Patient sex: M
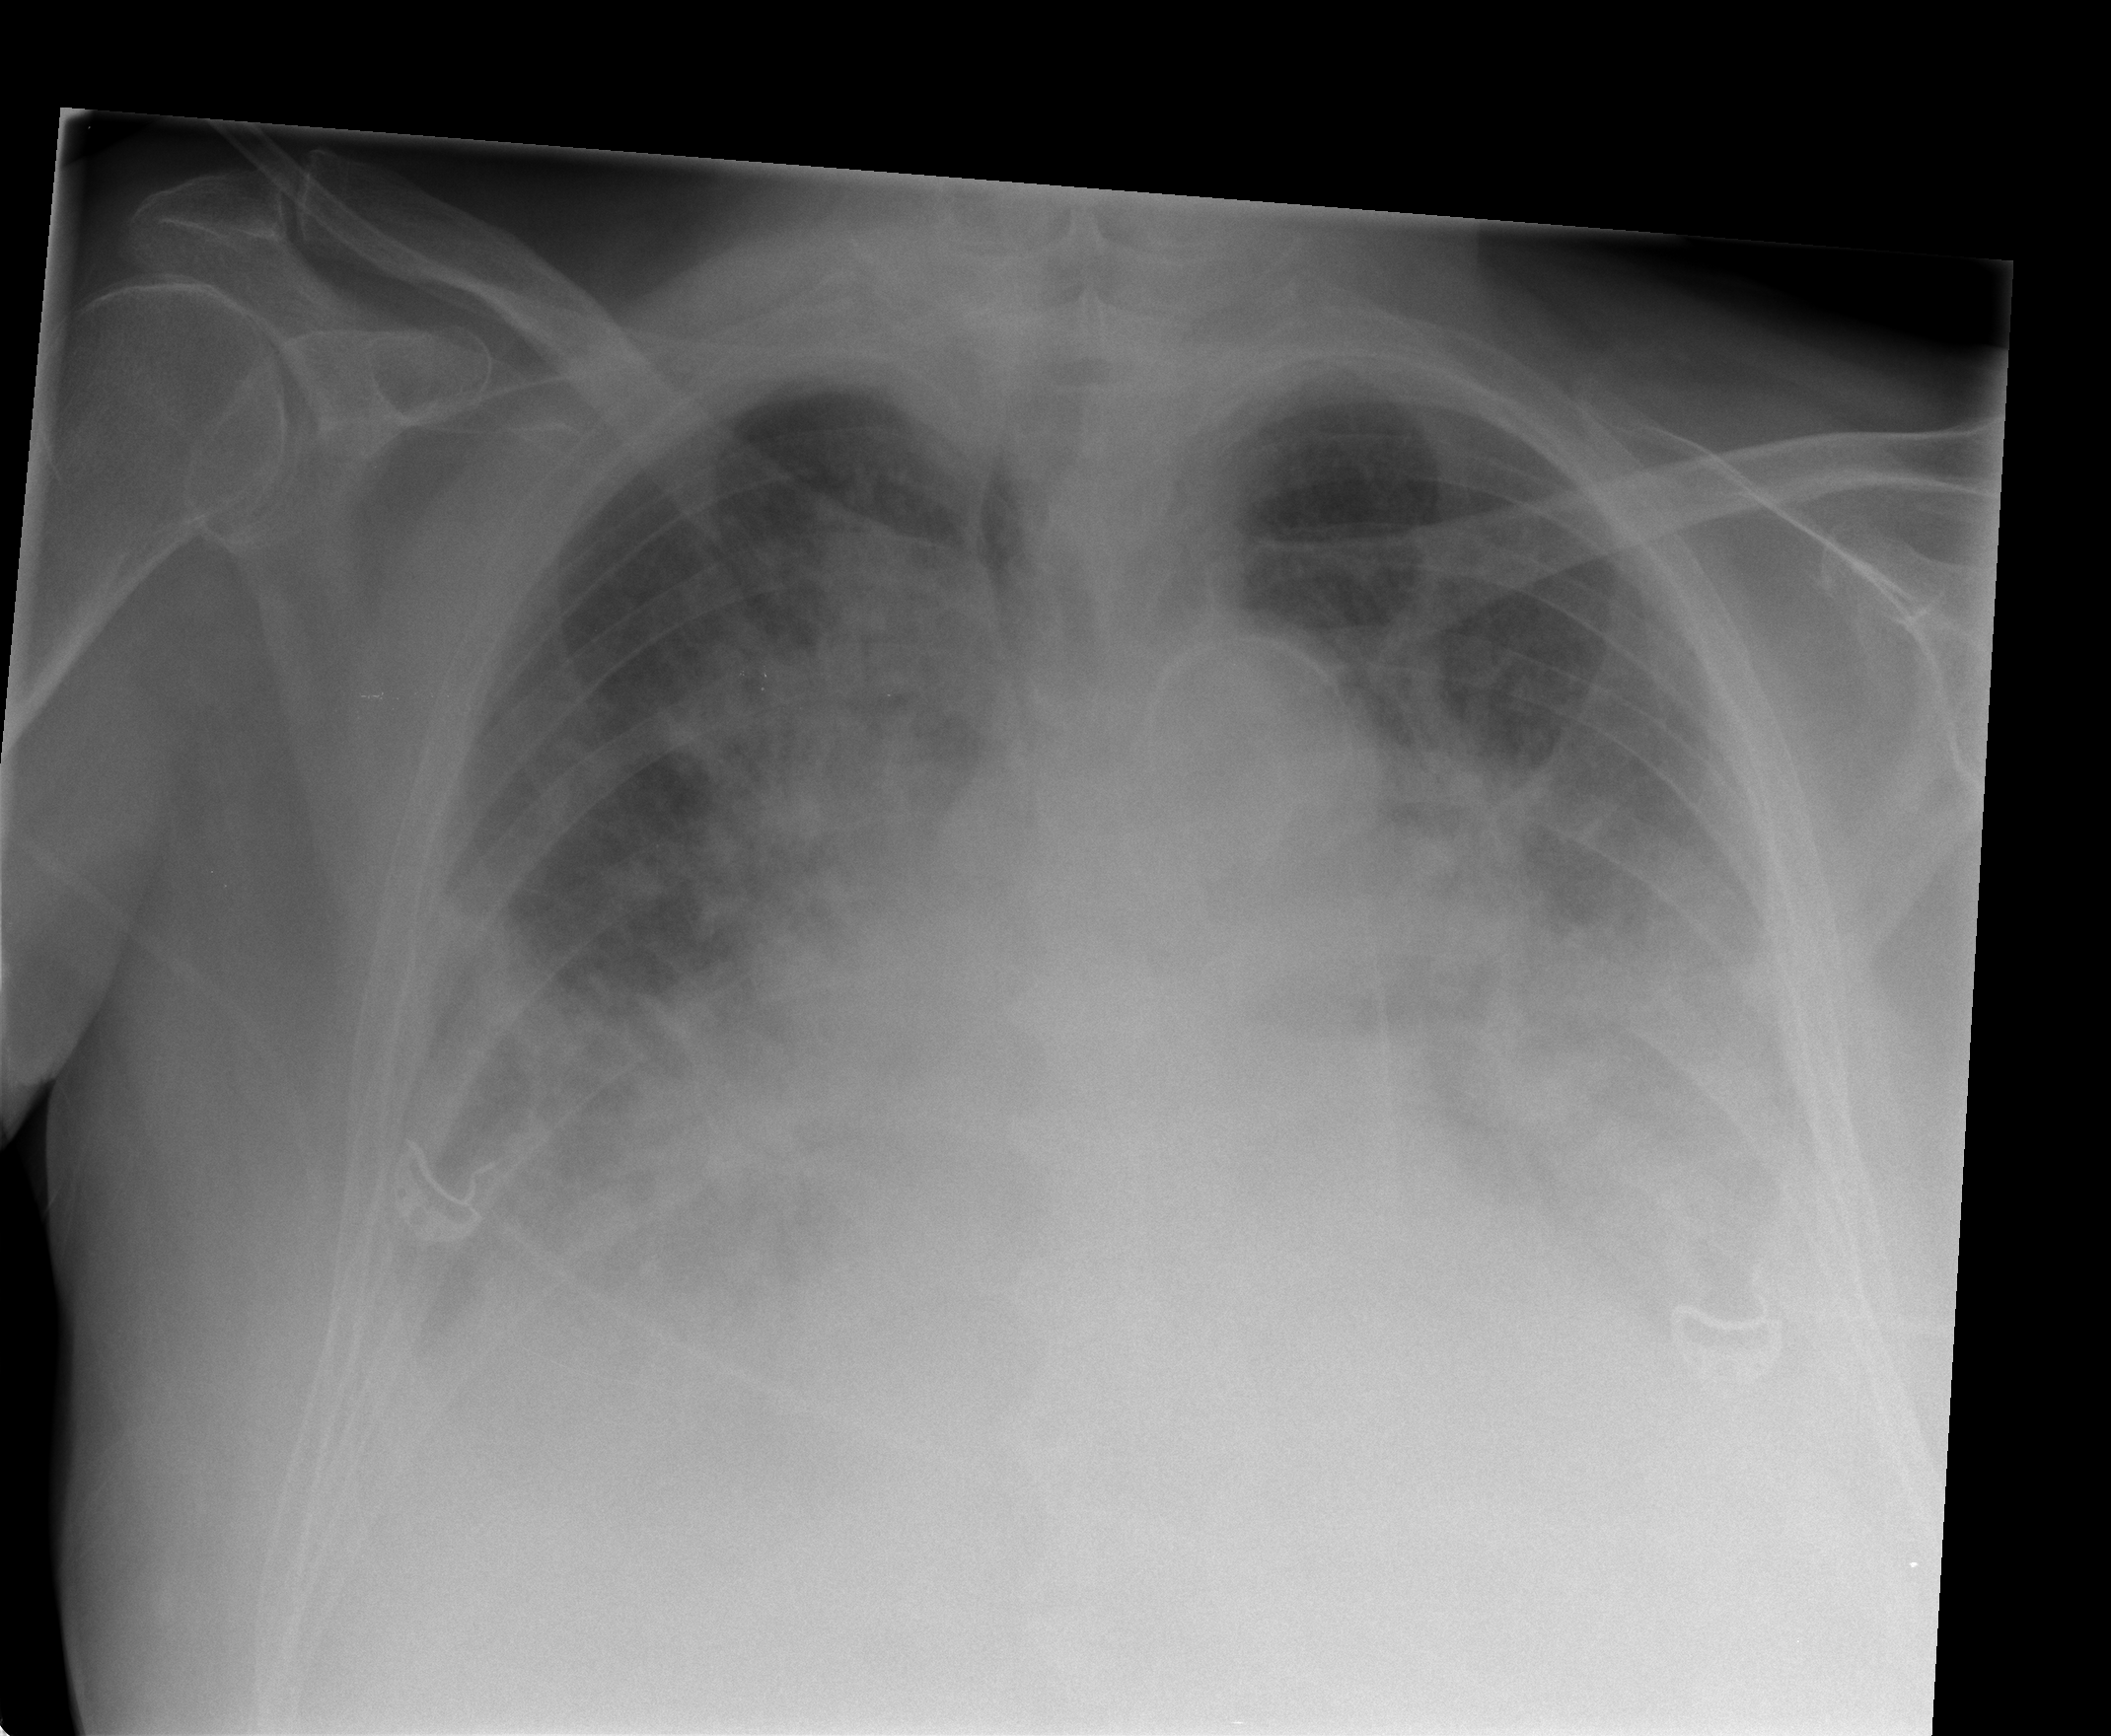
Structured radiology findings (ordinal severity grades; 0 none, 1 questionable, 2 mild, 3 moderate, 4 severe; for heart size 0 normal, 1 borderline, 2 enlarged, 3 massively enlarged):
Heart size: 2
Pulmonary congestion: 3
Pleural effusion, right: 2
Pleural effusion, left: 2
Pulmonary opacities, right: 3
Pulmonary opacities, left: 3
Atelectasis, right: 3
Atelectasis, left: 3